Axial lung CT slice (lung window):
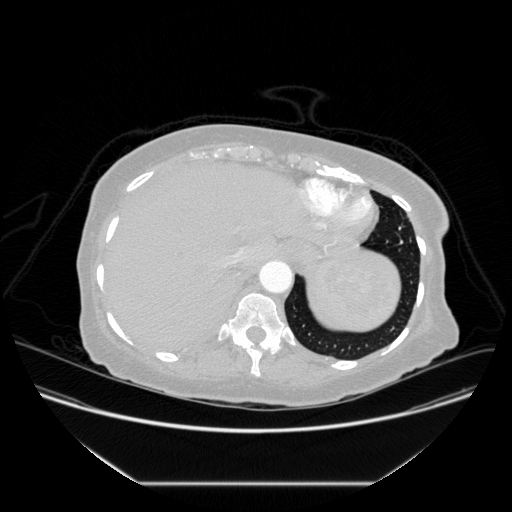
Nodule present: no